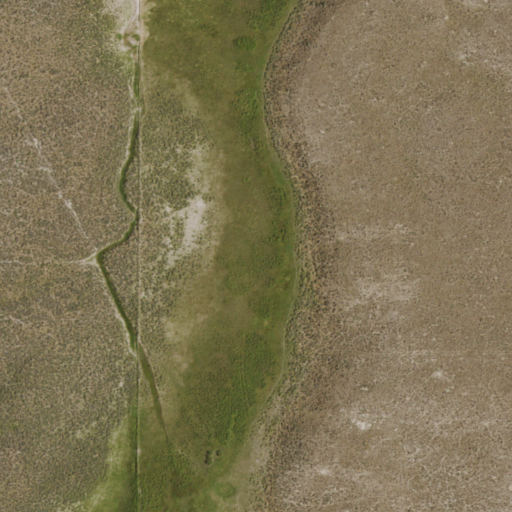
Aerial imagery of valley in Nevada named Snake Hollow containing shrub, herbaceous wetlands, grassland, pasture, and woody wetlands